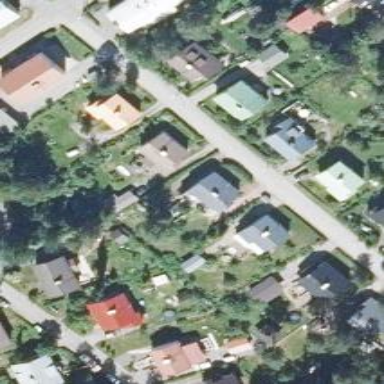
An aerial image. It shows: Residential area.